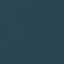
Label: SeaLake